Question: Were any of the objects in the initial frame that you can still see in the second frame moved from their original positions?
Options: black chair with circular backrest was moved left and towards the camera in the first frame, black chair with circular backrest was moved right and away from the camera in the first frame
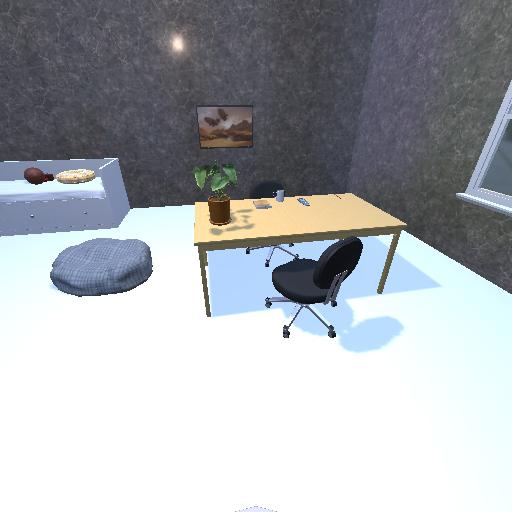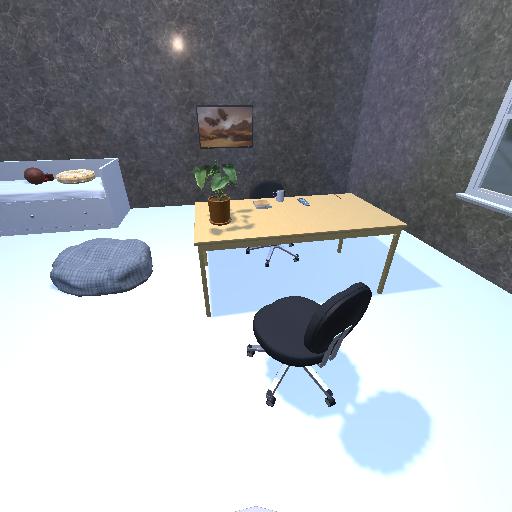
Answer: black chair with circular backrest was moved left and towards the camera in the first frame